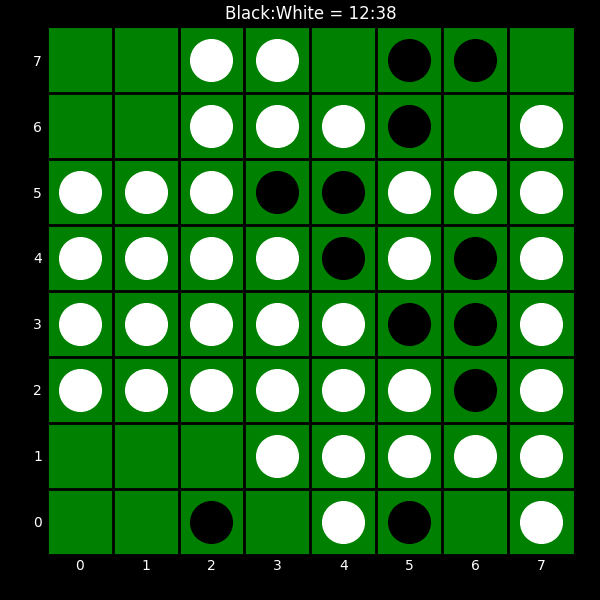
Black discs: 12
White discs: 38